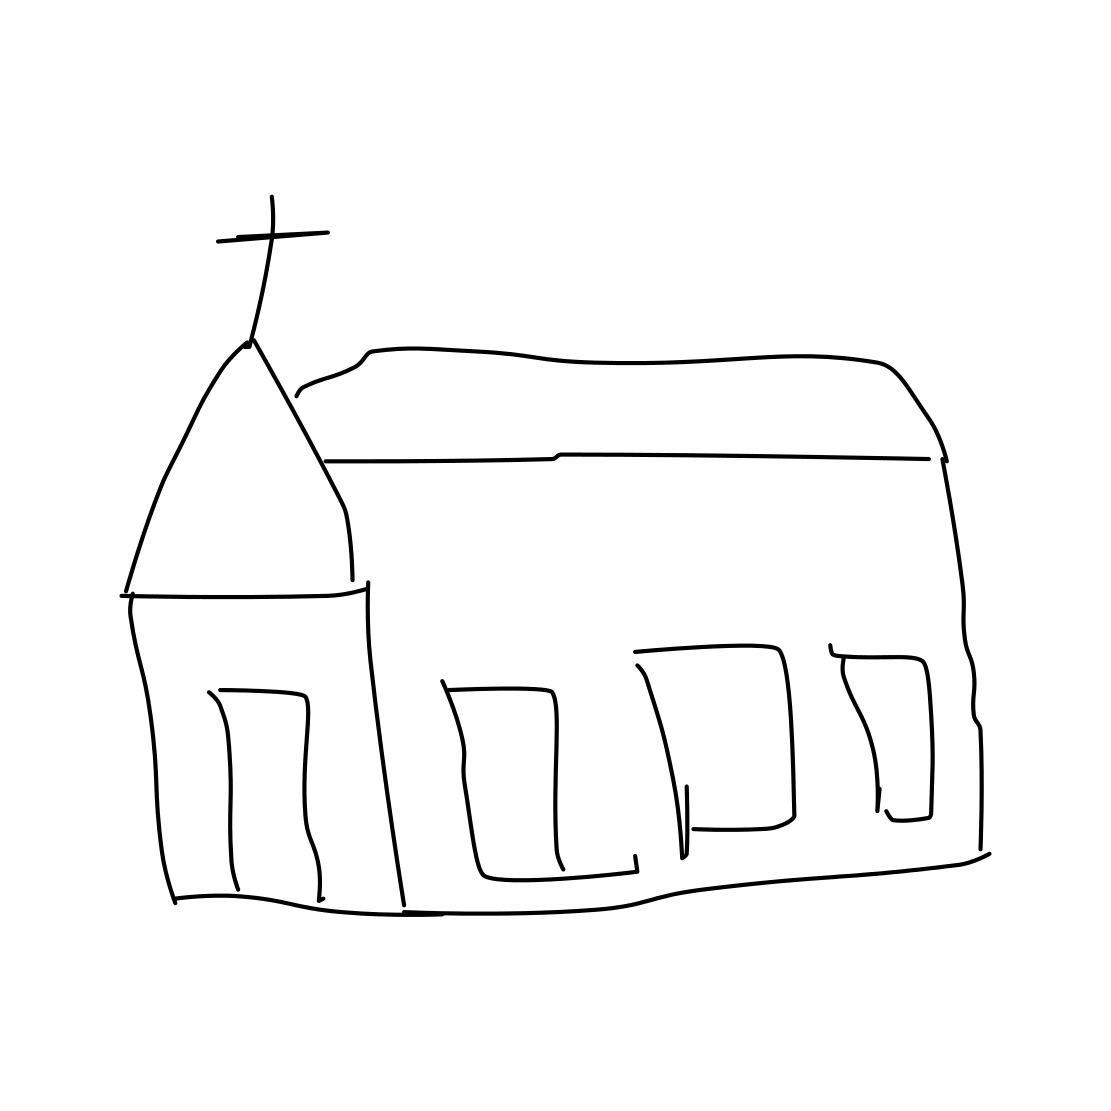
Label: church